Question: I'm working on an application that used to share common files to blob storage (i.e. Worker Role A would update those files and Worker Role B would read those).
As this application is non critical we recently transitioned to Azure File Service share, even though it's still a preview.
It was working just fine until recently when a file lock wouldn't be released on the share, even after trying to delete all the instances that could possibly have a handle on those files. Always the same message when trying to remove of rename a file:

I remember having those kind of issues when using SMB, but then the solution would be to log to the share server and remove the locks... which we obviously can't do with azure file service.
Would you have an idea on how to release such locks?
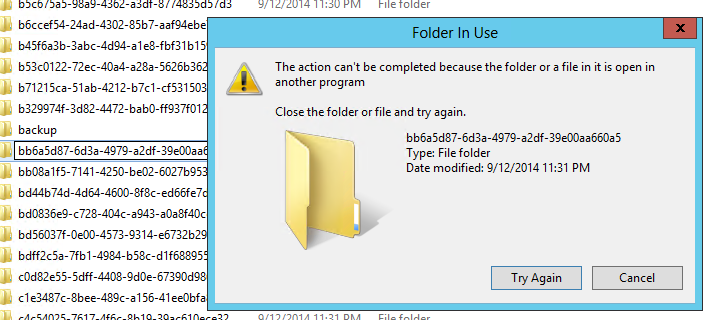
Answer: Thanks Charles for bringing this up. We looked at your example, and looks like we are being too conservative in closing the handles in certain rare circumstances.
We have made an improvement to detect this case and will be rolling this out soon.
For now we have mitigated on our end, so your share should have the locks deleted. Please let us know if you hit this issue again.